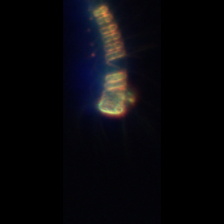
Taxon: Chaetoceros
Group: Diatoms